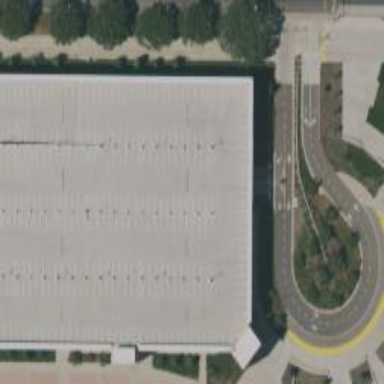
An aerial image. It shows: Multi-storey parking lot with asphalt surface.